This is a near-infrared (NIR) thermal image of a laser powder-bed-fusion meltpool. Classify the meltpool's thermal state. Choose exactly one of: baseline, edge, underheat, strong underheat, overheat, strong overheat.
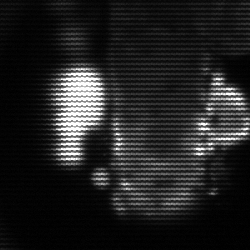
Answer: strong underheat